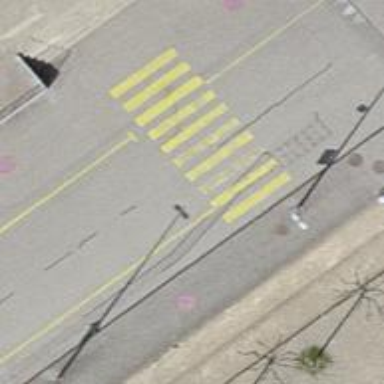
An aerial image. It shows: Zebra crossing on the road.